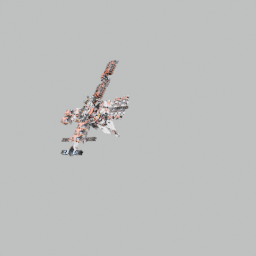
Label: mechanical